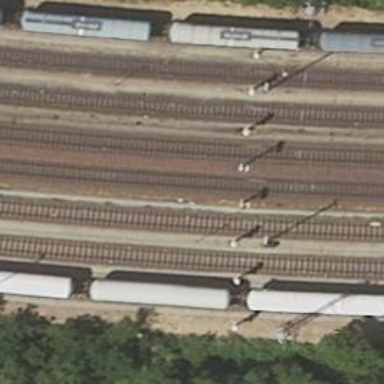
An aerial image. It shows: Isolated track section of railway.